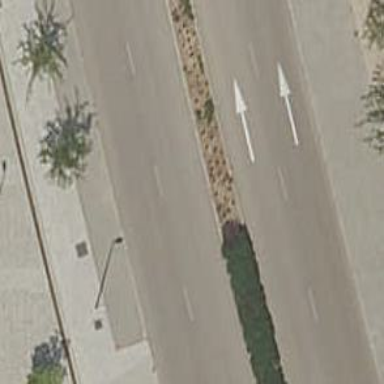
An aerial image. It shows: Hedge acting as barrier.